Question: We have a custom window and titlebar for a document-based app, and we would like to support the document name popover (in Yosemite) with the standard disclosure button that appears beside the document title. Here is an image of the disclosure button and the popover when it is clicked (from TextEdit):

Is there a way to programmatically show this document name popover for a custom disclosure button?
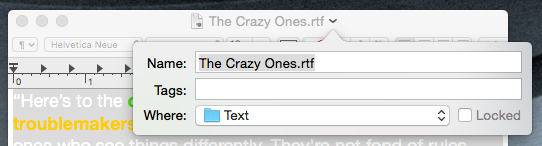
Answer: It appears the answer to this question is: you can't - without getting into private APIs.